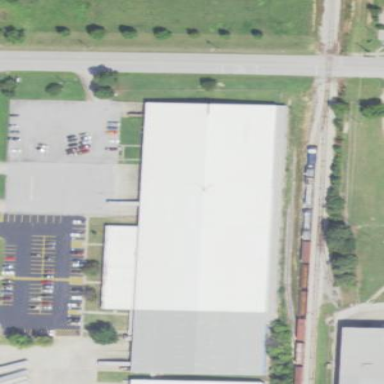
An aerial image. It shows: Industrial building.